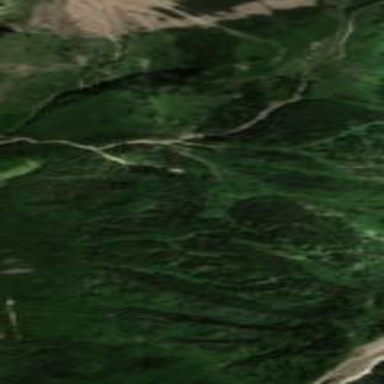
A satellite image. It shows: Forest area predominantly covered with needle-leaved trees.